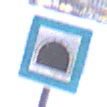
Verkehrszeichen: Tunnel
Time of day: MorningAfternoon
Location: Outdoor (Urban)
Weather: Overcast
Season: NotSpecified
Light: Natural